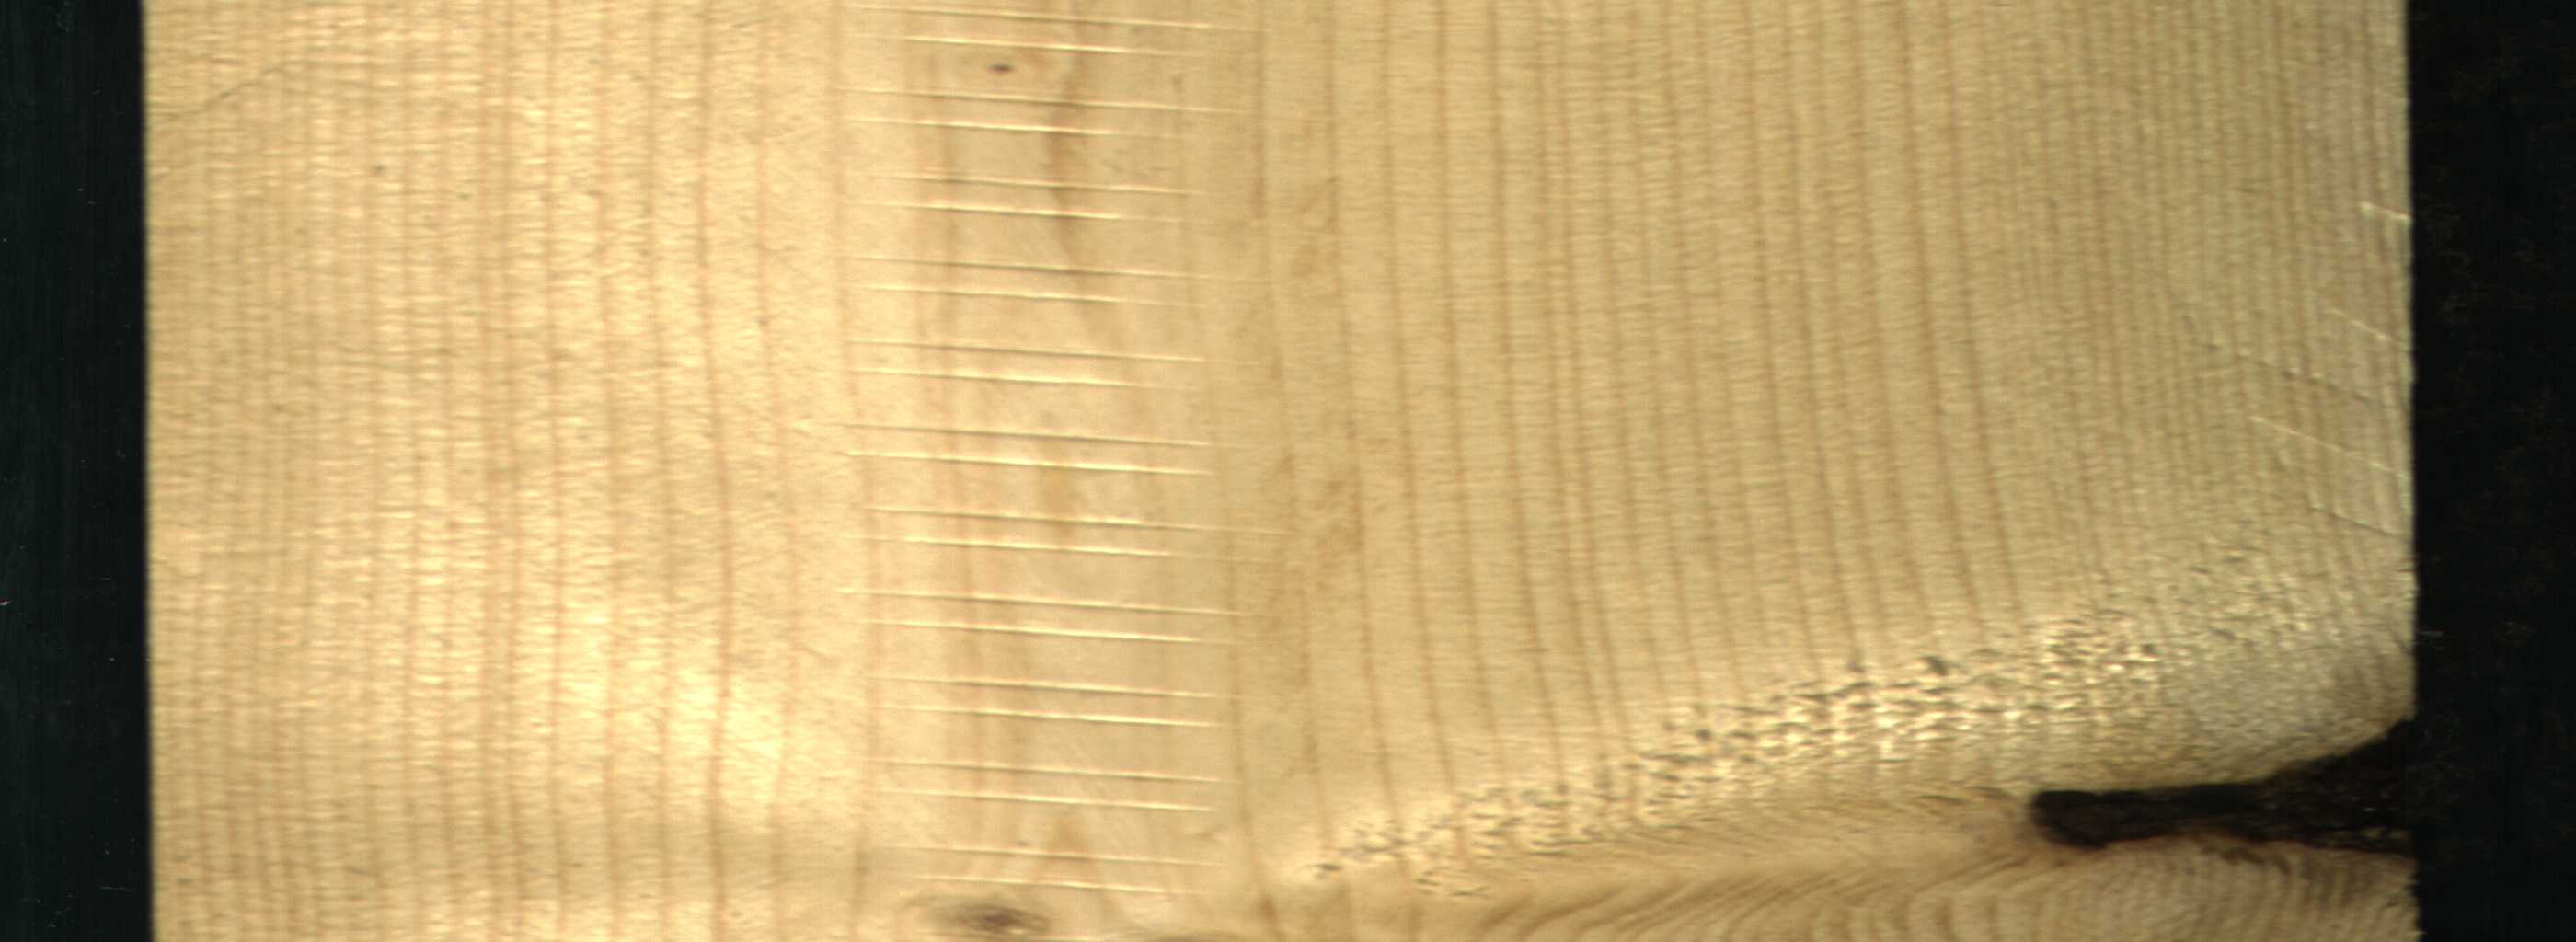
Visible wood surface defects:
Knot_missing
Live_Knot